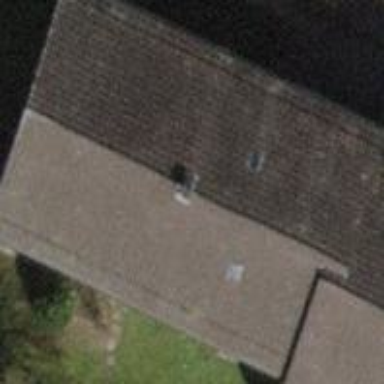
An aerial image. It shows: Pitched roof building.